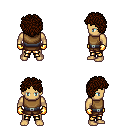
a pixel art fantasy rpg character, male body template, human, tanned skin, leather chest armor, gold greaves, brown curly afro hairstyle, gold gloves, four views (front, back, left, right), 2x2 character sprite sheet, small pixel art, hard edges, no anti-aliasing